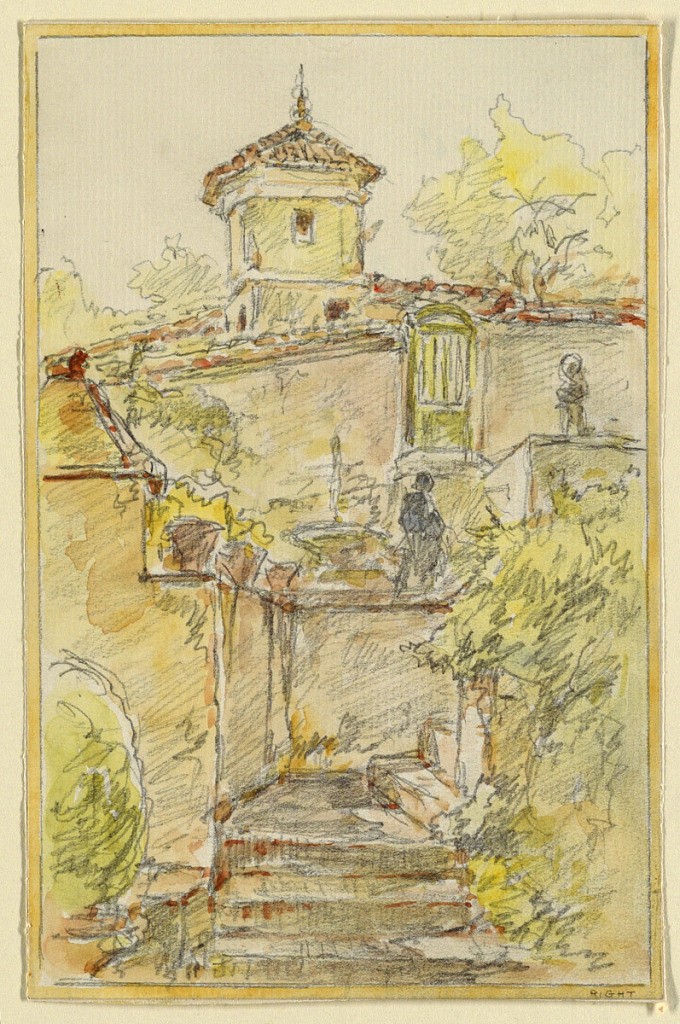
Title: A Stairway
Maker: Walter Shirlaw, American, b. Scotland, 1838–1909
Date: ca. 1885
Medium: Brush and watercolor, graphite on paper
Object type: Drawing
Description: View up a stairway, mounting to the right. House beyond, with terra cotta roof tiles.